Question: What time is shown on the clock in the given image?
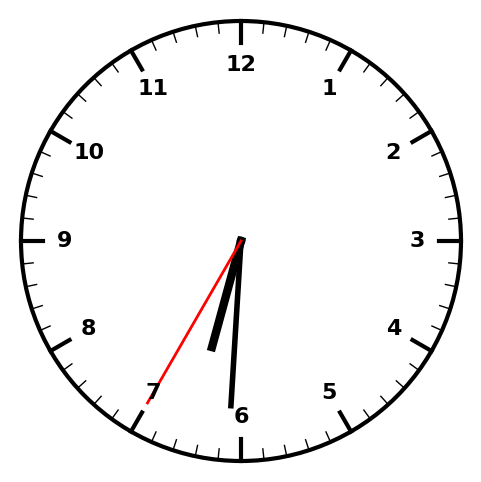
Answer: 06:30:35